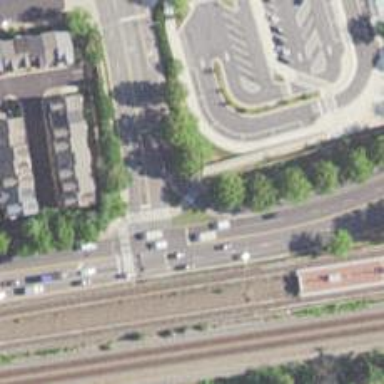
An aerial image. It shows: Asphalt road with secondary link designation.